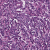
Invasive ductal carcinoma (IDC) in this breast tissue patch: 1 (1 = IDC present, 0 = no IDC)